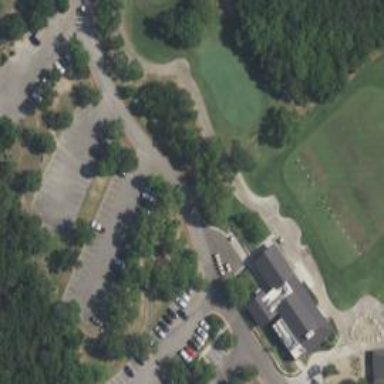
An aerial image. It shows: Golf course.